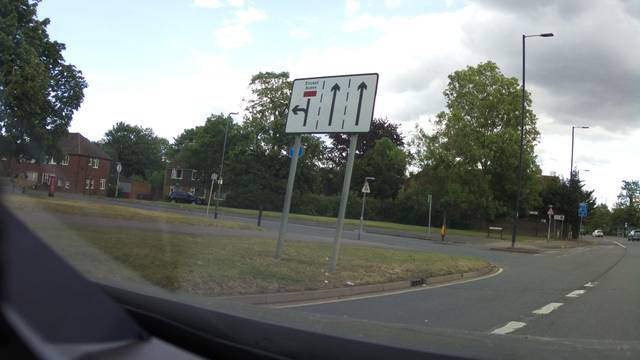
Region: United Kingdom
Coordinates: 51.507, -0.5788